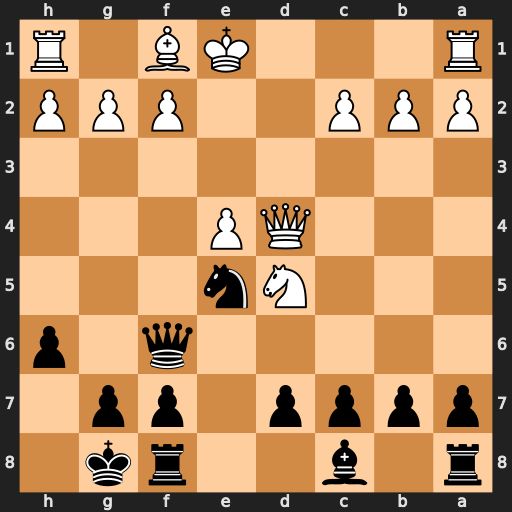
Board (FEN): r1b2rk1/pppp1pp1/5q1p/3Nn3/3QP3/8/PPP2PPP/R3KB1R
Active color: b
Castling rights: KQ
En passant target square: -
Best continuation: Nf3+ gxf3 Qxd4